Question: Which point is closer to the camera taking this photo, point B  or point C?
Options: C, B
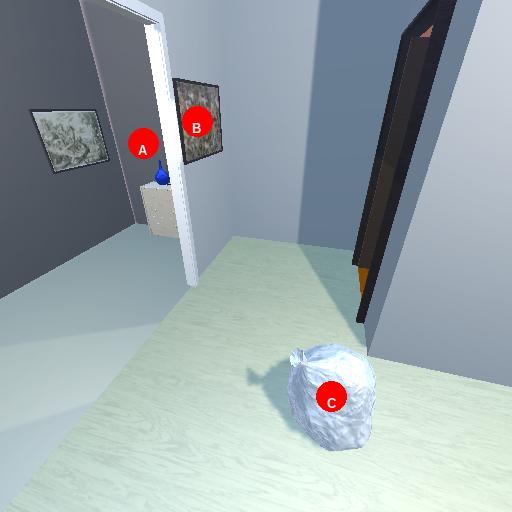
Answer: C